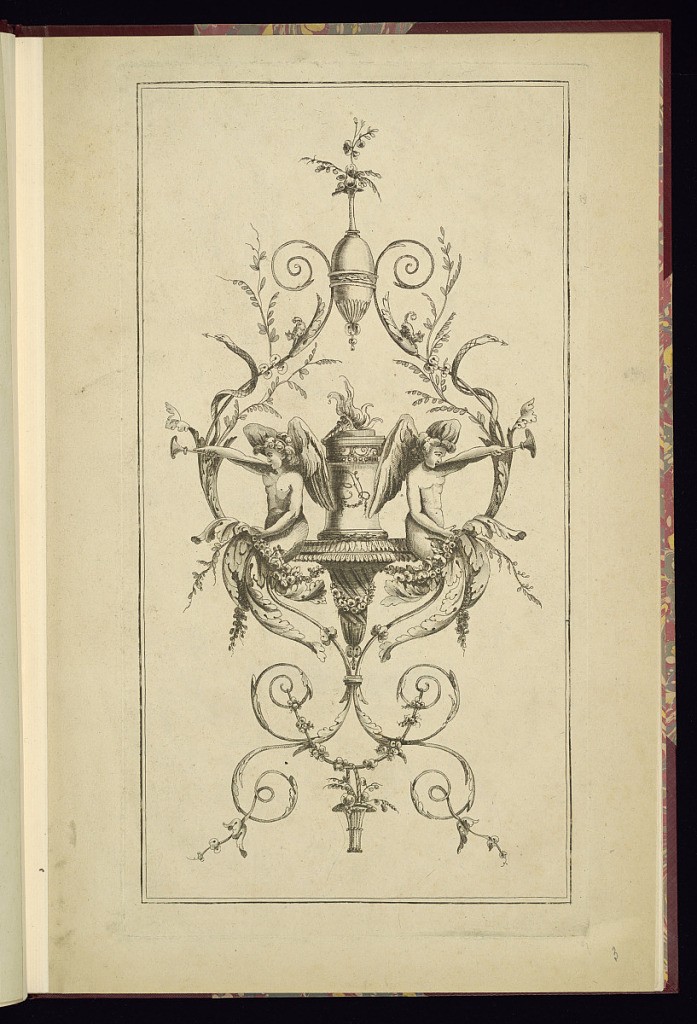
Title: Arabesque Design
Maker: Michel, French, active 18th century
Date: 1780-1784
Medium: Etching on laid paper
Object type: Print
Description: Arabesque design with winged figures blowing trumpets at the center of the composition, seated near an altar with a torch. The bottom half of the figures transform into acanthus leaves. The arabesque also features a basket of flowers at the bottom, spiraling reeds, garlands of flowers, twisting snakes with arrow tongues, and squirrels. The plate is not signed or numbered.